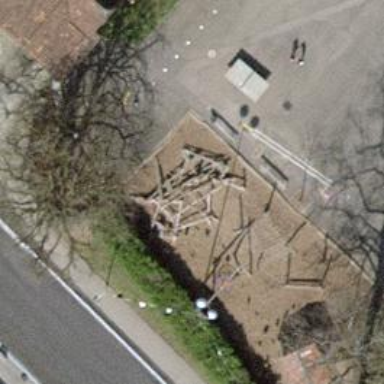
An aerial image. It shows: Playground area for leisure land.